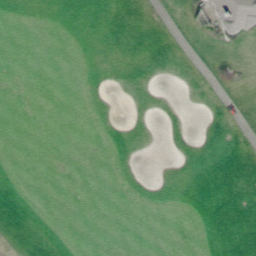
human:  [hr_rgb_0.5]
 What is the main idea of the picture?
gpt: golf course